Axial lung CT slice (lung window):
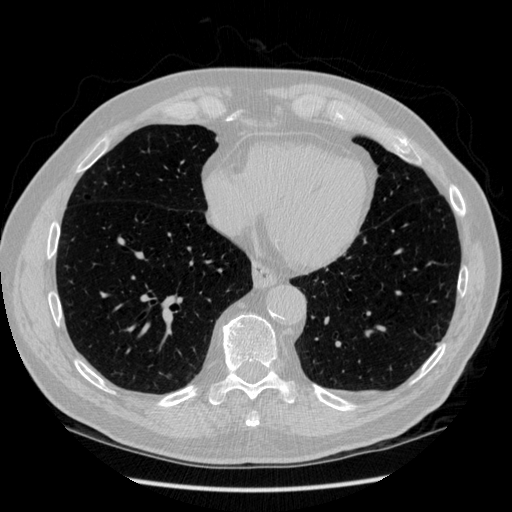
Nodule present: no